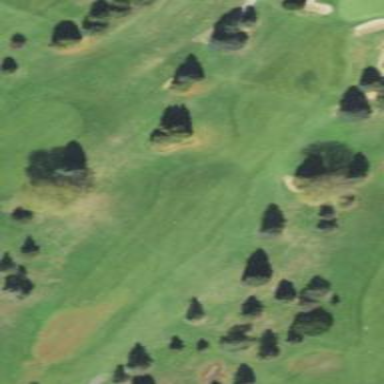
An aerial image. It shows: Golf fairway in the image.